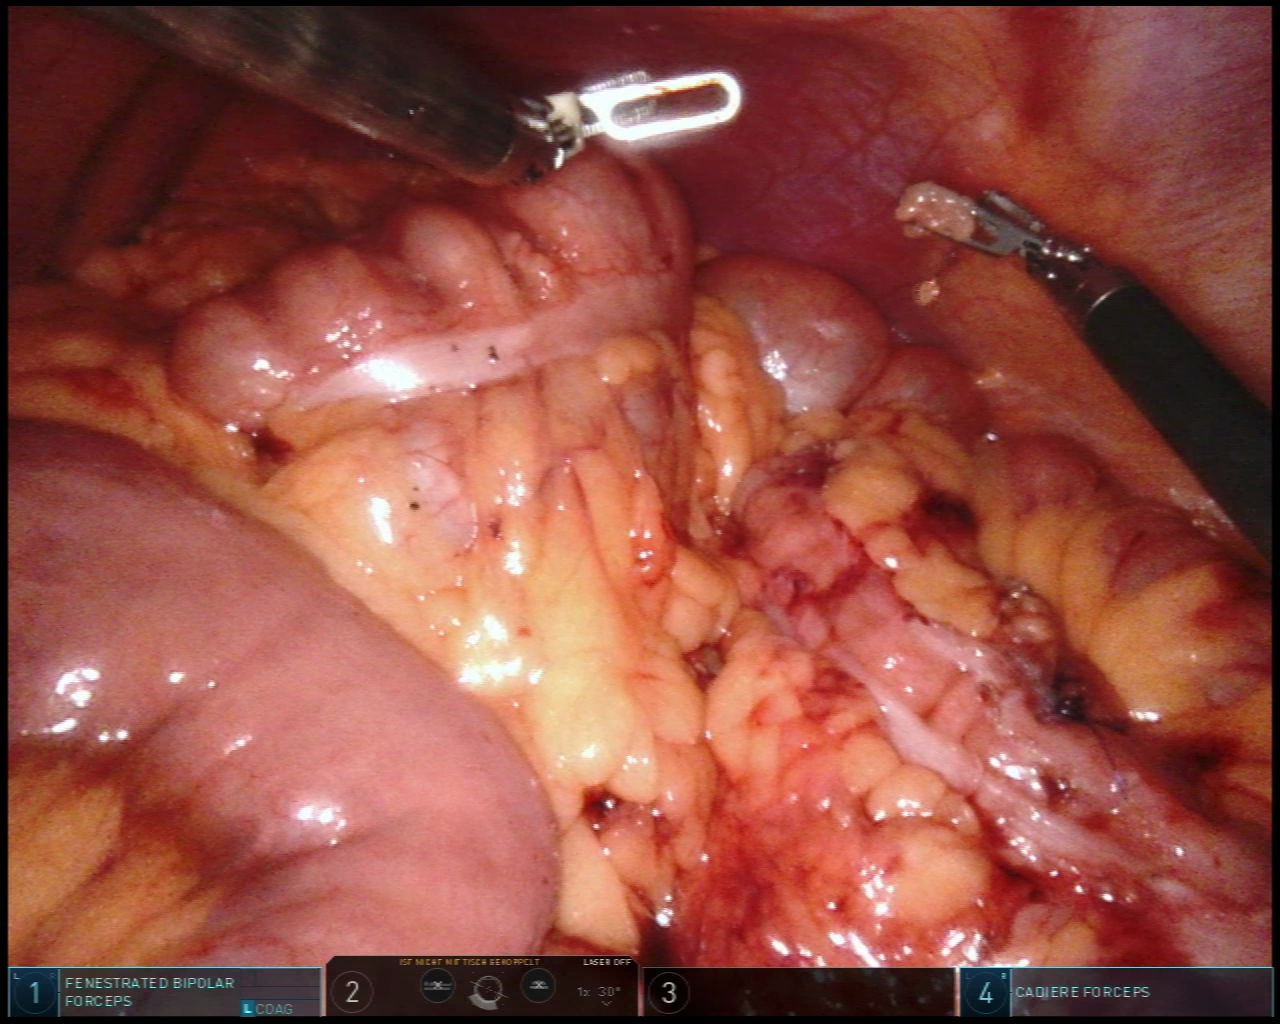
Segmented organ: abdominal_wall
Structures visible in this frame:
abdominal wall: yes
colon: yes
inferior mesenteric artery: no
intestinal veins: no
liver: no
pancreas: no
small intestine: yes
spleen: no
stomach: no
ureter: no
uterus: no
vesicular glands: no